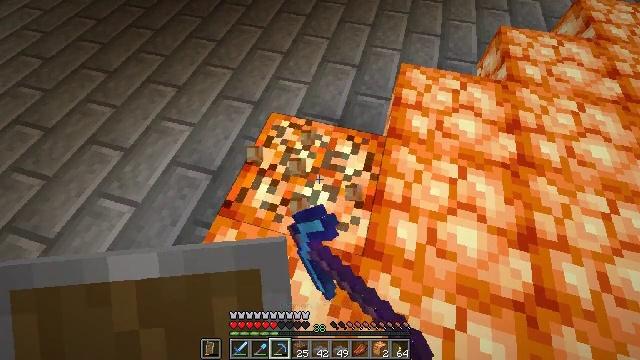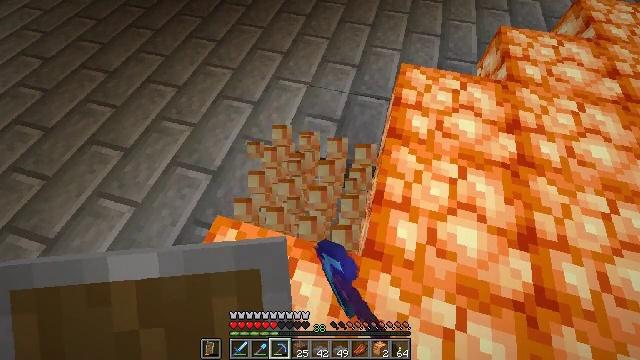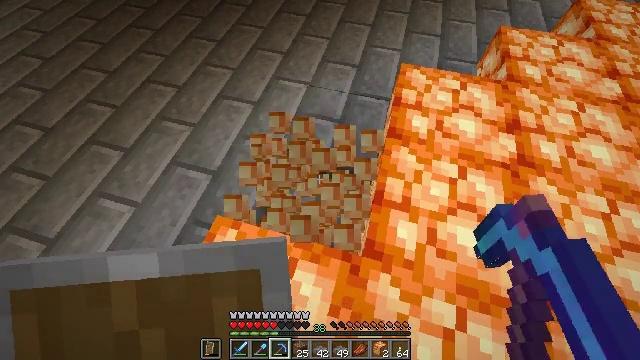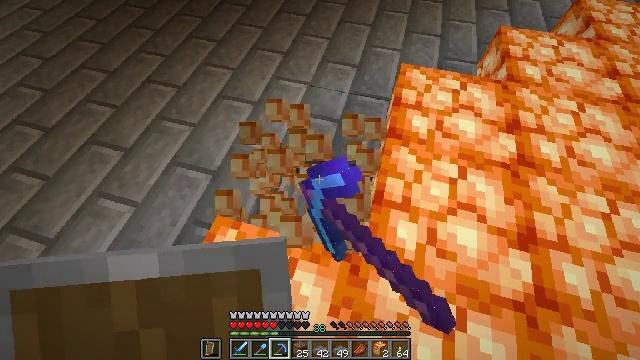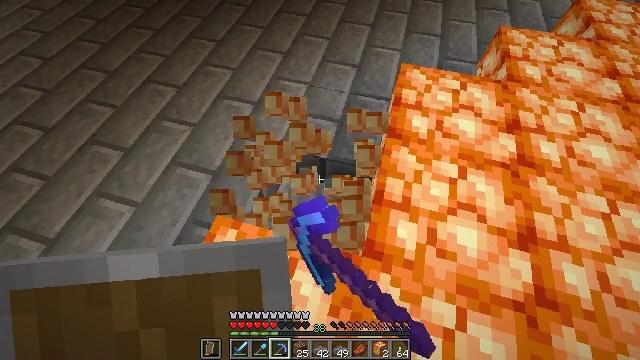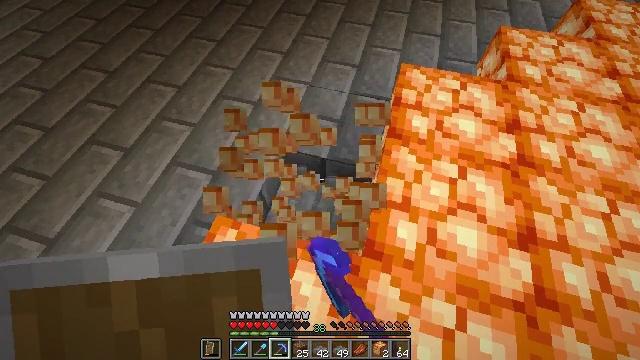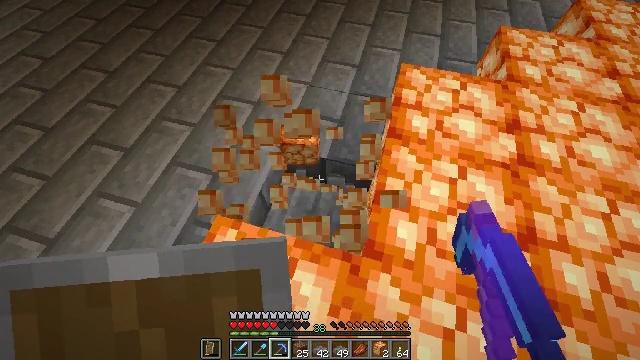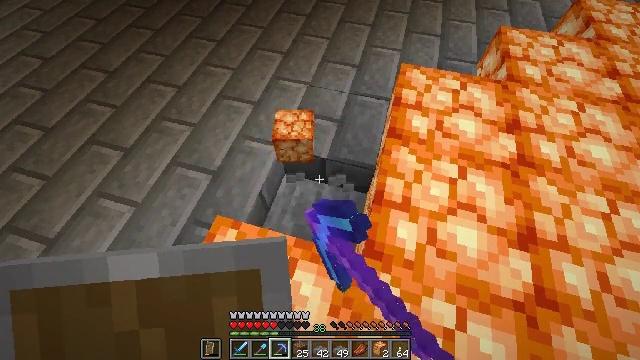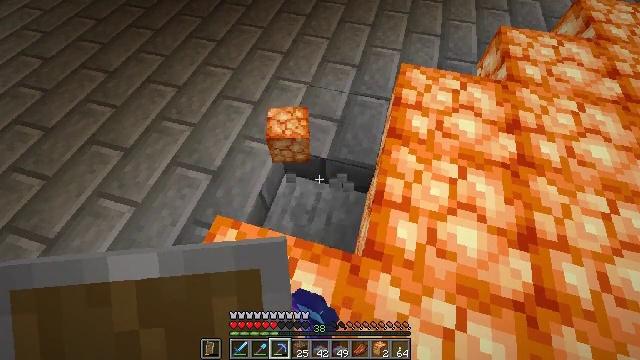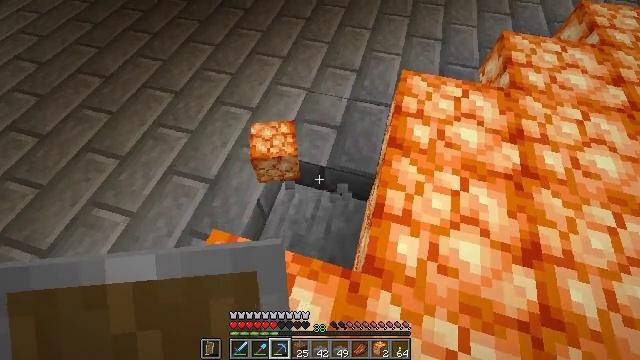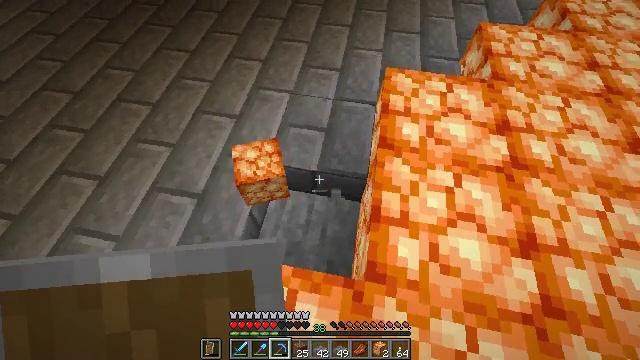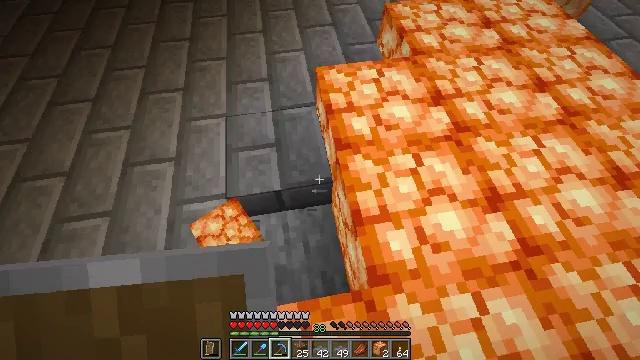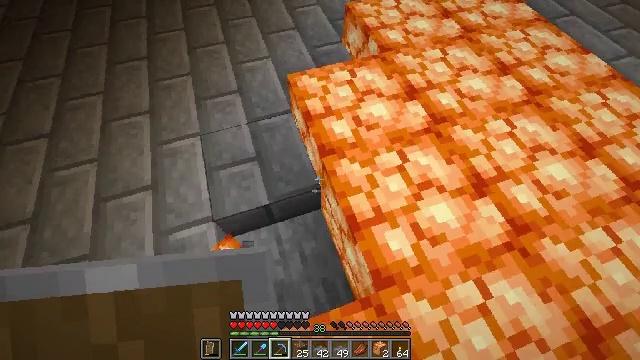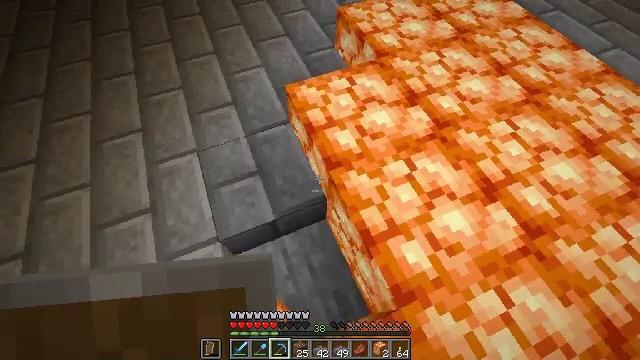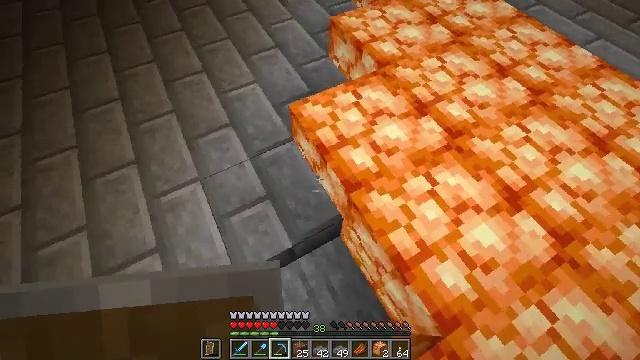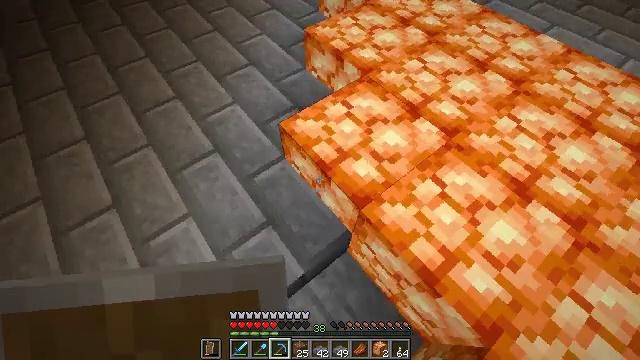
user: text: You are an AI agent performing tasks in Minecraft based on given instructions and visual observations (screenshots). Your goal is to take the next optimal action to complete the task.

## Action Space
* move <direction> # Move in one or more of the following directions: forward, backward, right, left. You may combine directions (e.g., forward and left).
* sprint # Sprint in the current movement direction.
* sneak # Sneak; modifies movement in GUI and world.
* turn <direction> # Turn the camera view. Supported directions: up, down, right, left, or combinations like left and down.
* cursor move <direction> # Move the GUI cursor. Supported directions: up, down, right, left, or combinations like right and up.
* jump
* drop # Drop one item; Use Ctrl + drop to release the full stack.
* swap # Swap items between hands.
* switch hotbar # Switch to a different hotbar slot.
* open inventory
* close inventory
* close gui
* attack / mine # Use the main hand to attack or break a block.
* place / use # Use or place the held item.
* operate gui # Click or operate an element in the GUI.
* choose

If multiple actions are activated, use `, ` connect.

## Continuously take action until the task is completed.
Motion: motion action
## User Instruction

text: Retrieve shroomlight for lighting purposes.
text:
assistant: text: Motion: attack / mine
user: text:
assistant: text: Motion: attack / mine
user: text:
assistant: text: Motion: attack / mine
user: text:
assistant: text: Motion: attack / mine
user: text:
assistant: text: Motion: attack / mine
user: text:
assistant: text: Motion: attack / mine
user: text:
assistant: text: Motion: attack / mine
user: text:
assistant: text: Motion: no_op
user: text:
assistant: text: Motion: move forward
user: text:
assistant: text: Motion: move forward and move left, turn right
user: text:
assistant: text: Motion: move forward and move left, turn right
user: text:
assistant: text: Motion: move forward and move left, turn right
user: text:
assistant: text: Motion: move forward and move left, turn right
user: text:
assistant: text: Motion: move forward and move left, turn right
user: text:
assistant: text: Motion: move forward and move left, turn right and up
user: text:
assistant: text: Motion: move left, turn right and up
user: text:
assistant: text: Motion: turn right and up
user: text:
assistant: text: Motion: turn left and up
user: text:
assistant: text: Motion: no_op
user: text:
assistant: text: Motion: turn right
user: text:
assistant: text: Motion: turn right and down
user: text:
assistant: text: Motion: turn right
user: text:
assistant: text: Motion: turn right and up
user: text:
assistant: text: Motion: turn right
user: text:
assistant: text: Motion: attack / mine
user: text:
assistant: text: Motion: attack / mine
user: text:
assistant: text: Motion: attack / mine
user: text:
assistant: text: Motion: attack / mine
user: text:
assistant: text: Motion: attack / mine
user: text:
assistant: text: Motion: attack / mine